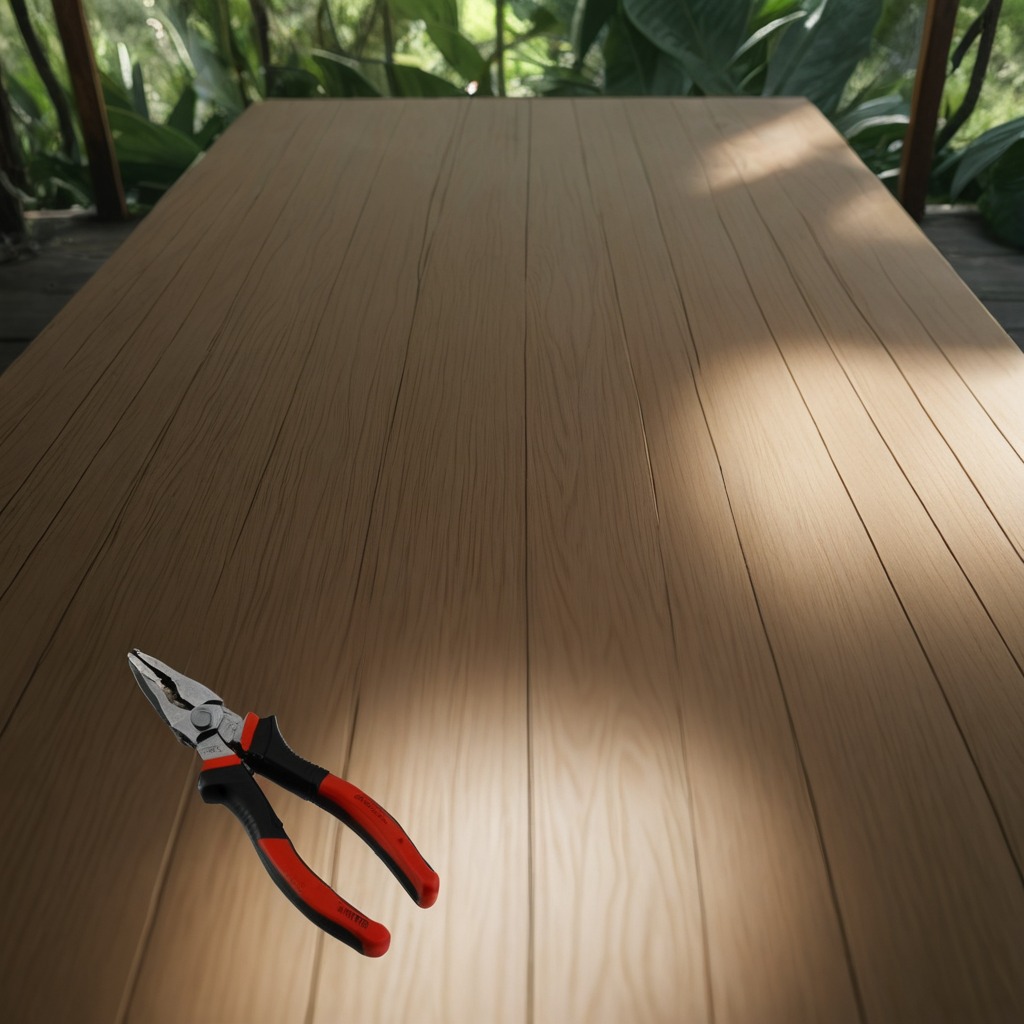
A plier is lying on the wooden table inside a jungle field workshop tent.